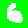
Digit: 6